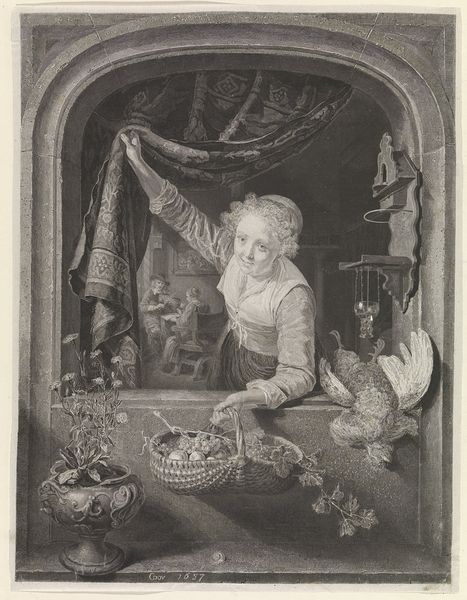
Titel: Vrouw met mand met vruchten in de hand bij het raam
Künstler: Johannes de Mare
Standort: Amsterdam
Institution: Rijksmuseum
Schlagwörter: panier, marchande